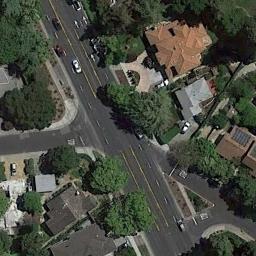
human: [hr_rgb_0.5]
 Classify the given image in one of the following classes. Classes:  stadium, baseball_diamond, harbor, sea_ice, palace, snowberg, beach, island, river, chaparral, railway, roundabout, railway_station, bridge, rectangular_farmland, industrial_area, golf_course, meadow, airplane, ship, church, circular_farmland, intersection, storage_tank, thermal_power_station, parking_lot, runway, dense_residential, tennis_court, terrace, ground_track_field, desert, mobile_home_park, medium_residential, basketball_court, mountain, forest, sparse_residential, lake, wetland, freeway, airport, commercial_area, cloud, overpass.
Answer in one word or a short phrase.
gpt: intersection